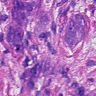
Metastatic tissue present: yes